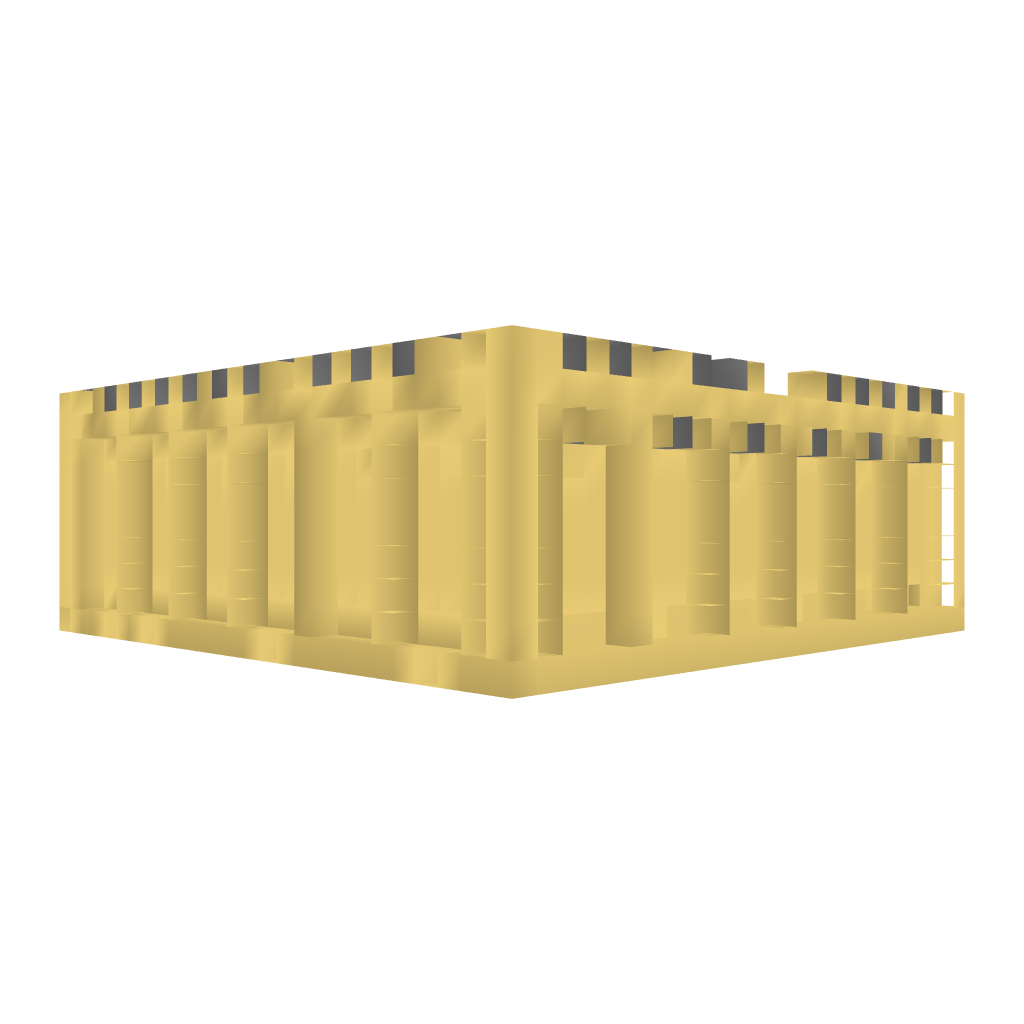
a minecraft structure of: Desert city canton good quality